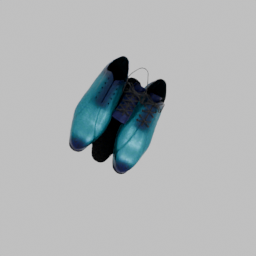
Label: people